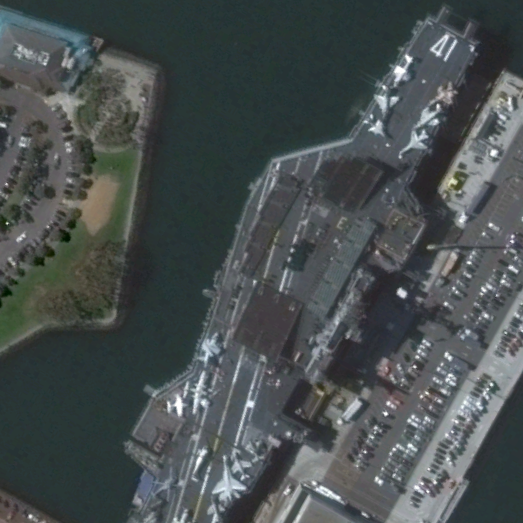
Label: aircraft_carrier